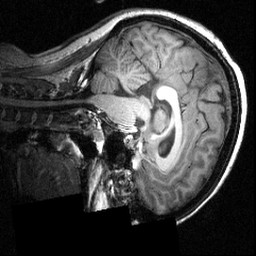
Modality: T1w
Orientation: sagittal
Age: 20
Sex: female
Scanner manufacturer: siemens
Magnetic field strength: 3.951 T
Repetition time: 1.5 s
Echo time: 0.00335 s